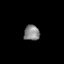
Tissue: prostate
Cell type: Fibroblasts
Senescence score: 0.8336
Nuclear area (px): 233
Mean DAPI intensity: 137.352